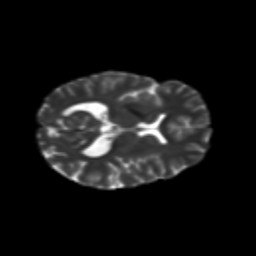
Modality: T2w
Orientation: axial
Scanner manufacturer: siemens
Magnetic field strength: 3 T
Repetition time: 9.2 s
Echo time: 0.084 s